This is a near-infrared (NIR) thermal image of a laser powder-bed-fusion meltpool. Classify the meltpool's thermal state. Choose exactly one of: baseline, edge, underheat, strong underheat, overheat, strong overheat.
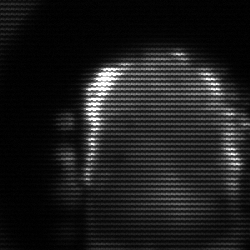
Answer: baseline